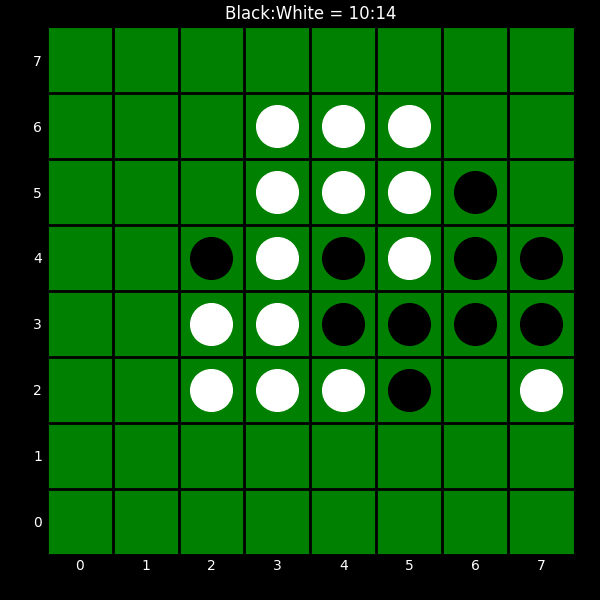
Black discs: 10
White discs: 14